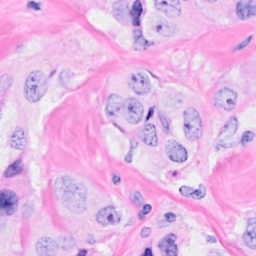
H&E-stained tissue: Breast